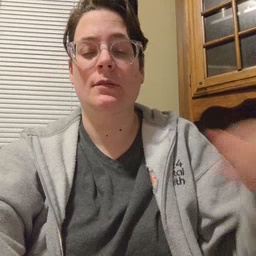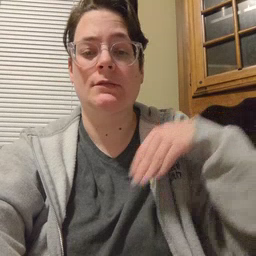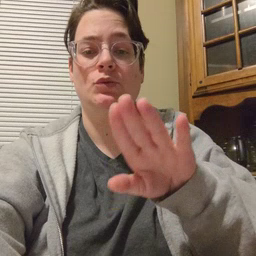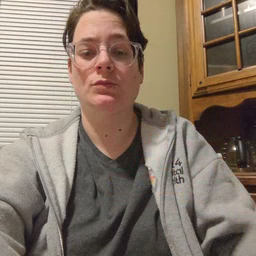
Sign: into